Question: During installation I am getting an error 'Microsoft visual studio 2013 VsGraphic Helper Dependencies RC Incorrect Function'
I was trying to install from ISO image and using web installer as well, getting same error in both cases. I am on Windows 7 x64 Dell XPS 16 with VS 2012 installed
Is there any workaround?
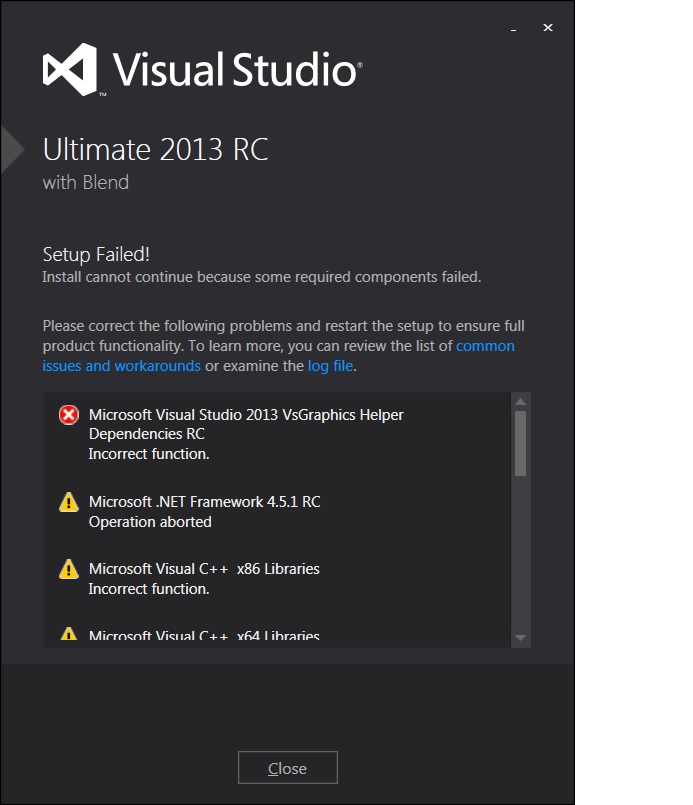
Answer: Visual Studio 2013 RTM is already available for <URL>.
I didn't get any more issues during installation with this one.